【题型】解答题　【知识点】平面几何　【难度】easy
如图，已知三角形$ABC$，按下列要求画出图形（不用写画法，保留作图痕迹，书写结论）；

(1) 在图$^{\textcircled{1}}$ 中画出三角形$ABC$关于点$O$成中心对称的三角形$A_1B_1C_1$；

(2) 在图$^{\textcircled{2}}$ 中画出三角形$ABC$关于直线$l$成轴对称的三角形$A_2B_2C_2$。
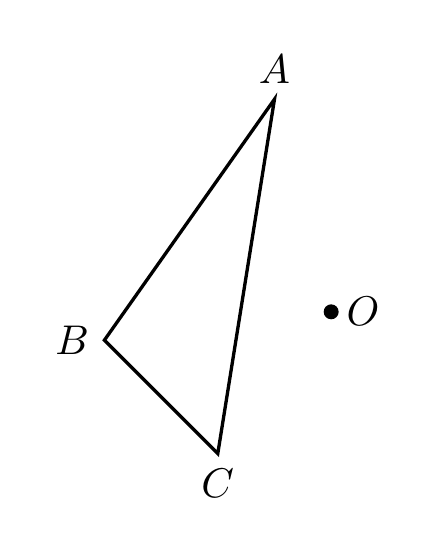
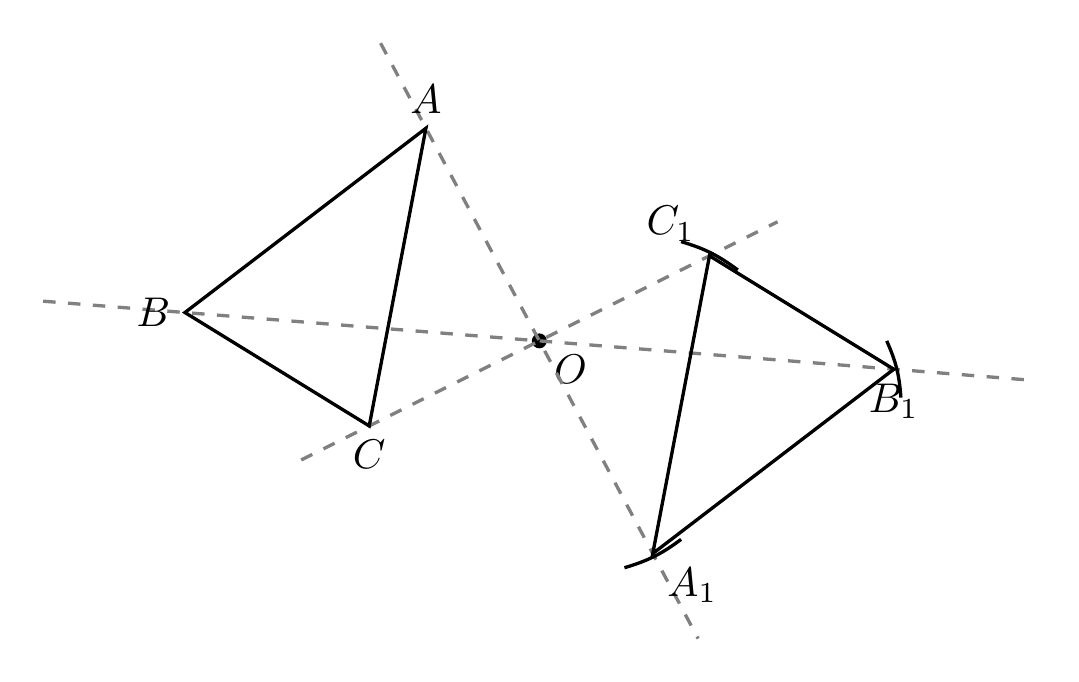
【解答】
【答案】
(1) 见解析

(2) 见解析

【分析】本题考查了作图—旋转变换，熟练掌握中心对称的性质是解决问题的关键。也考查了轴对称变换。

（1）延长$AO$，在其延长线上截取$OA_1=OA$；延长$BO$，在其延长线上截取$OB_1=OB$；延长$CO$，在其延长线上截取$OC_1=OC$，然后$A_1B_1$、$A_2B_2$、$A_2C_2$，从而得到$\triangle A_1B_1C_1$；

（2）过$A$点$AD \perp$直线$l$于点$D$，再在$AD$的延长线上截取$DA_2=AD$，同样方法作出点$B_2$、$C_2$，从而得到$\triangle A_2B_2C_2$。

【详解】
（1）解：如图$^{\textcircled{1}}$，三角形$A_1B_1C_1$为所作；

（2）解：如图$^{\textcircled{2}}$，三角形$A_2B_2C_2$为所作。

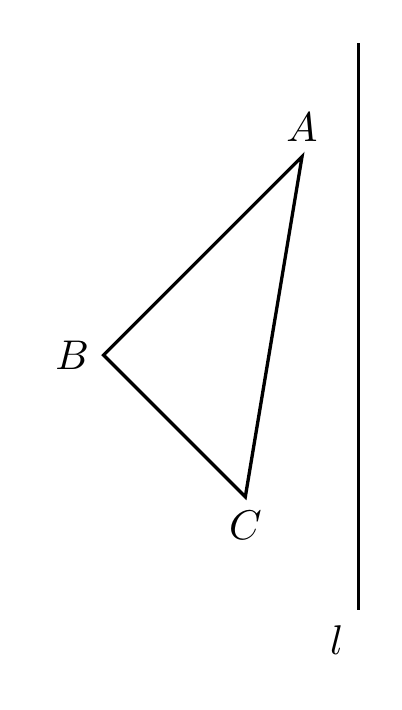
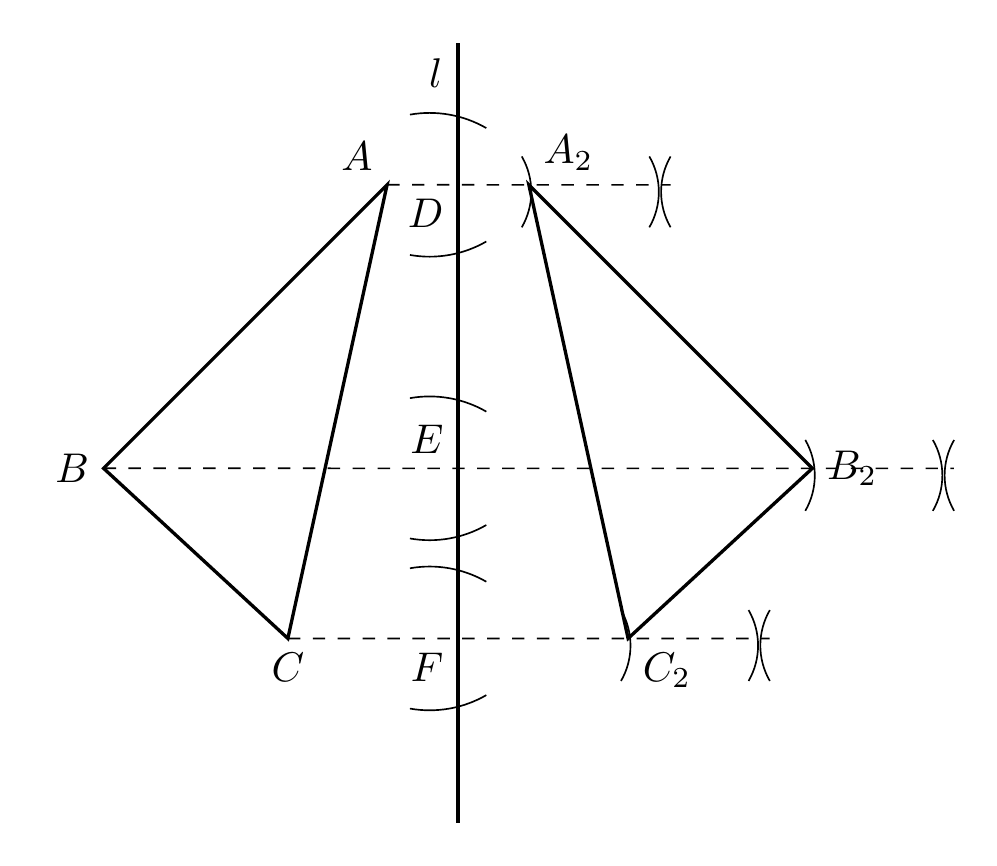